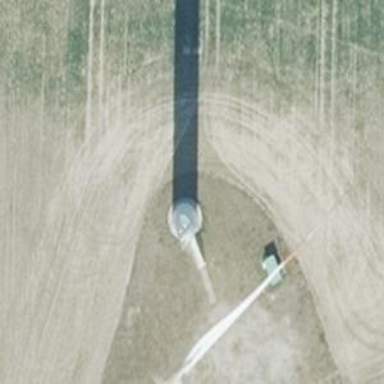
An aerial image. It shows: Wind power generator with wind turbines.